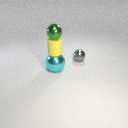
small yellow rubber cylinder above large cyan metal sphere